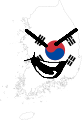
Label: 5_Bloomer